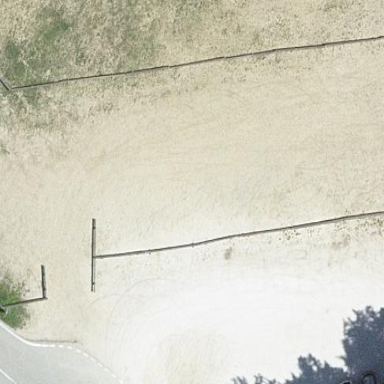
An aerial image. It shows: Parking area with fine gravel surface.